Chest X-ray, PA view. Patient: 33 years old, sex F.
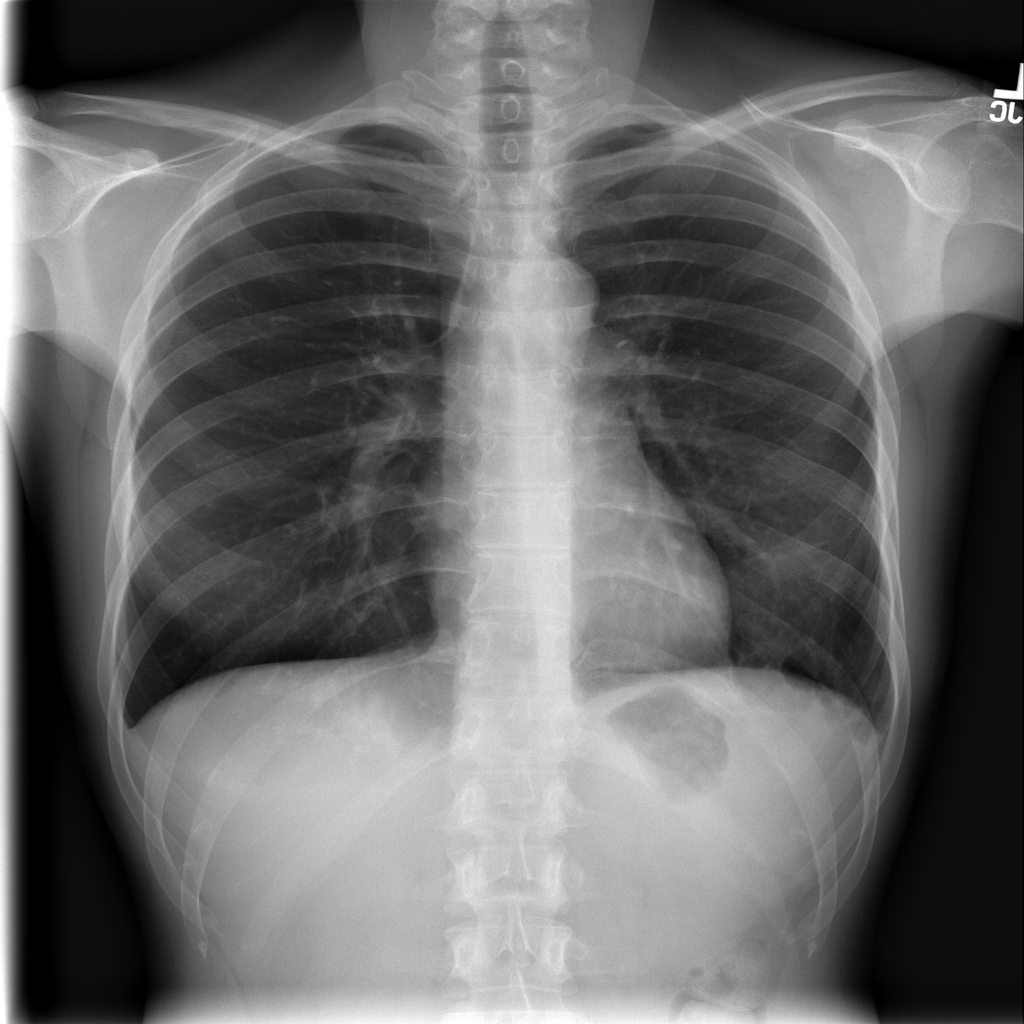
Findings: No Finding